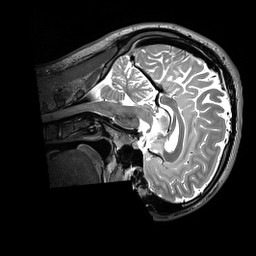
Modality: T2w
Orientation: sagittal
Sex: male
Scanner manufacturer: siemens
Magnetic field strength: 3 T
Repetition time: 3.2 s
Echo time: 0.409 s